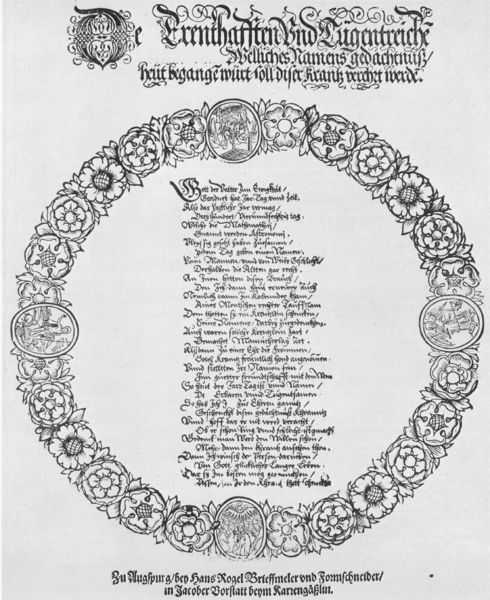
Titel: De Erenthafften Vnd Tügentreichen Welliches Namens gedachtnuß
Künstler: Hans d.Ä. Rogel
Standort: Wolfenbüttel
Institution: Herzog August Bibliothek
Schlagwörter: blätter, feder, weiß, blume, blumen, grau, schwarz, zeichnung, blüten, rose, rosen, hochformat, muster, ornament, alt, barock, rahmen, blatt, girlande, renaissance, kreis, oval, rund, deutschland, holzschnitt, schrift, papier, bogen, grafik, weis, rand, dekoration, symmetrie, dekor, ornamente, verzierung, deutsch, ring, tusche, unterschrift, buch, burg, medaillon, druck, druckgraphik, schwarz-weiss, druckgrafik, schraffur, holzstich, stich, titel, seite, illustration, text, zeitung, überschrift, titelblatt, orden, kranz, tinte, ranke, buchseite, titelseite, wappen, schnörkel, brief, schreiben, gedicht, blumenkranz, zeilen, urkunde, freundschaft, kupferstich, heilung, stahl, verse, altdeutsch, handschrift, rosetten, lied, einrahmung, augsburg, medaillons, majuskel, inkunabel, strophe, vers, kreisform, blimen, ovalmedaillons, ppier, b, 1550, freunthaften, udn, tugentreiche, freundscahften, fblumen, augsburg#